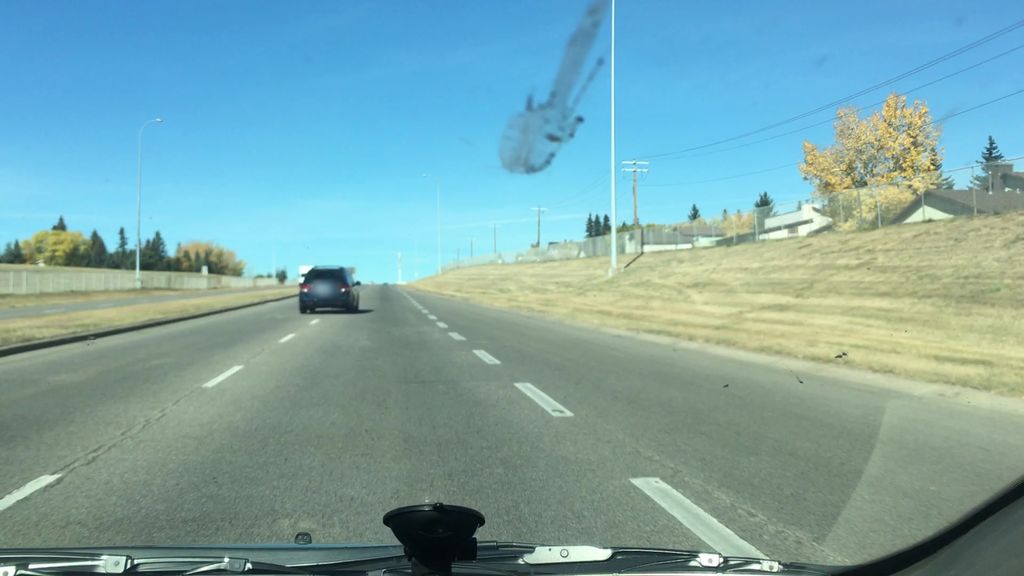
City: calgary